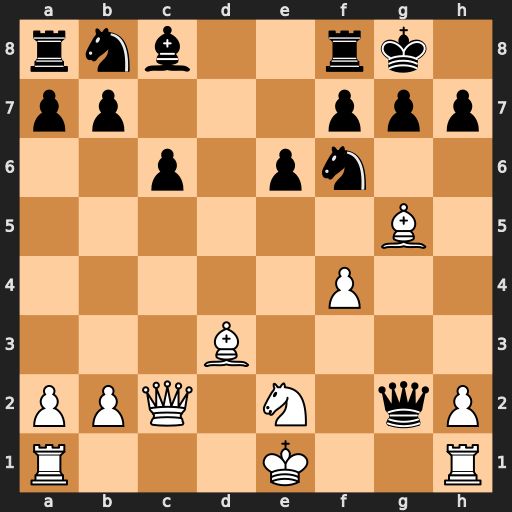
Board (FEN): rnb2rk1/pp3ppp/2p1pn2/6B1/5P2/3B4/PPQ1N1qP/R3K2R
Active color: w
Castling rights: KQ
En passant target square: -
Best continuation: Rg1 Qxg1+ Nxg1